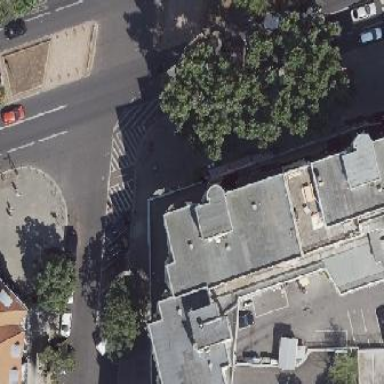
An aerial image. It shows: Flat-roofed residential building.